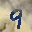
Label: 9